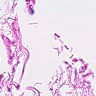
Metastatic tissue present: no